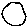
Label: circle